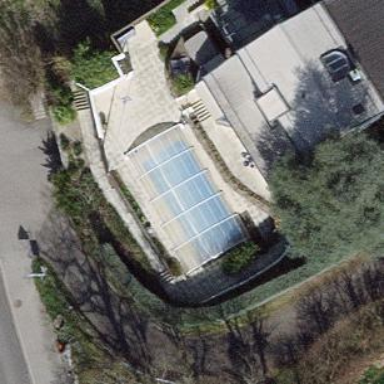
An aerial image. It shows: Outdoor swimming pool which is inground. This leisure land feature provides refreshing space for relaxation.